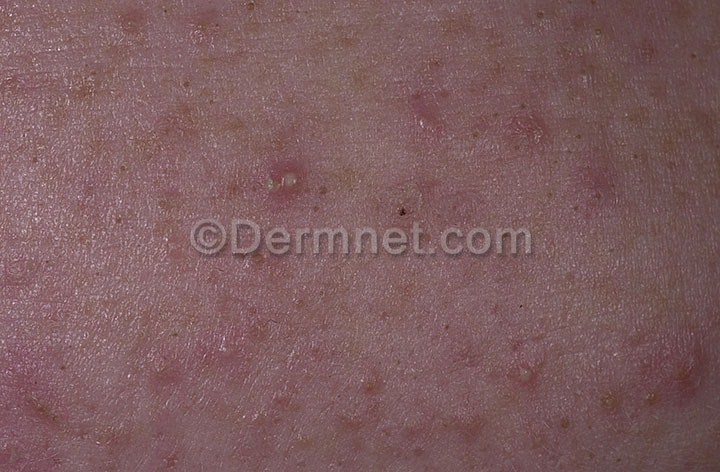
Disease: Acne and Rosacea Photos